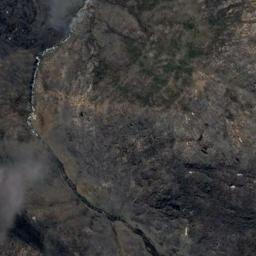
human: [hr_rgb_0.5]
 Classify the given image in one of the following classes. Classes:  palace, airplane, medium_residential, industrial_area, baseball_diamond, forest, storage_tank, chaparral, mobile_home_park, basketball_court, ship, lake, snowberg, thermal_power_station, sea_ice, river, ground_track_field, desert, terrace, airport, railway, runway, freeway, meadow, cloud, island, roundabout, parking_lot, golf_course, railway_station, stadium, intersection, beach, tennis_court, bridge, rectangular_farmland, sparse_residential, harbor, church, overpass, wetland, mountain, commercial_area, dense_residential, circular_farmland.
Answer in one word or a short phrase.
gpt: mountain